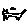
Label: cat